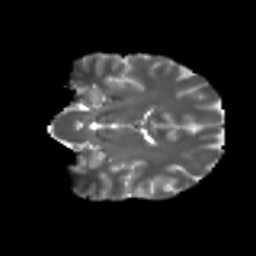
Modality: T2w
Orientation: coronal
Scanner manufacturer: ge
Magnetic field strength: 3 T
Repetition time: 7.8 s
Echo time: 0.0606 s